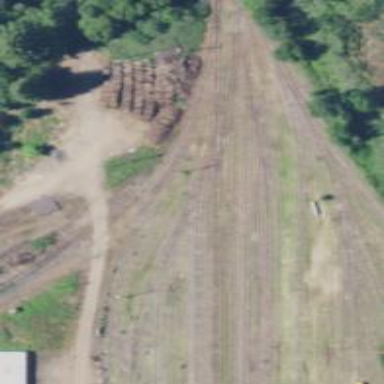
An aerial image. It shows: Railway siding for service.